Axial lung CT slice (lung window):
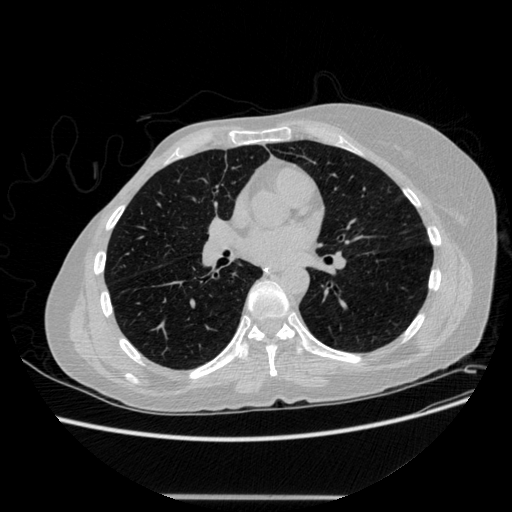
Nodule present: no